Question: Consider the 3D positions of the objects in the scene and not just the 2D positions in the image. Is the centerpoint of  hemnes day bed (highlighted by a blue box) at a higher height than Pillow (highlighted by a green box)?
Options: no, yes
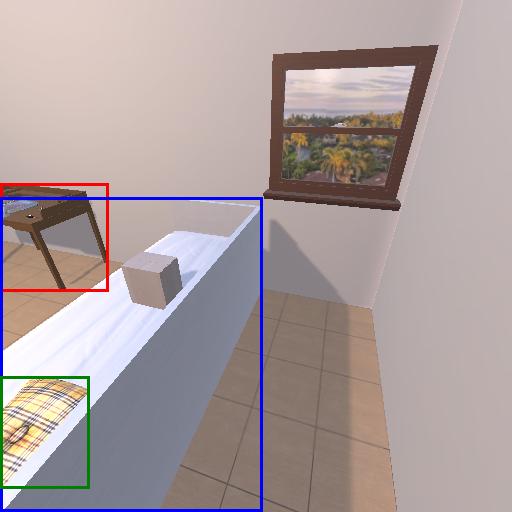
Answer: no